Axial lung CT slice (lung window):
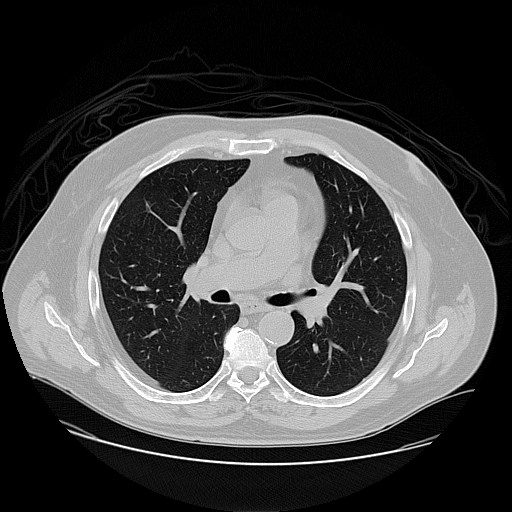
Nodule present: no